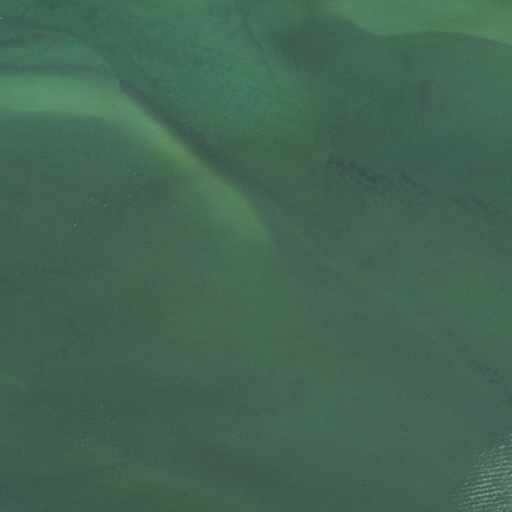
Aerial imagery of cape in Massachusetts named Cobbs Point containing only open water